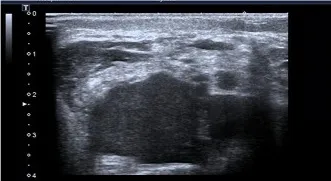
(A,B) Bedside ultrasonographic examination of knee joint cavity effusion in this patient.
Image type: radiology (ultrasound)